Question: What I am trying to do is make a query so I can make the fights table more readable.
So Fighter 1 would pull the id of 1 from the fighters table, and Fighter 2 would do the same thing. Winner is either 0, 1, 2. Zero means it is a draw, and then 1 means that Fighter 1 won and 2 means that fighter 2 won.
The query I tried so far:
'''
SELECT CONCAT(first_name, ' ', last_name) 'Fighter 1',
CONCAT(victory_method.name, ' (', method_notes, ')') 'Victory'
FROM fights
JOIN fighters ON fights.fighter1_id = fighters.id
JOIN victory_method ON fights.victory_method_id = victory_method.id
'''

Now that is a good start, but what I need is to figure out how to get Fighter 2 listed on there as well, and then also the Winner, either if it was a Draw or fighter 1 or 2 who won.
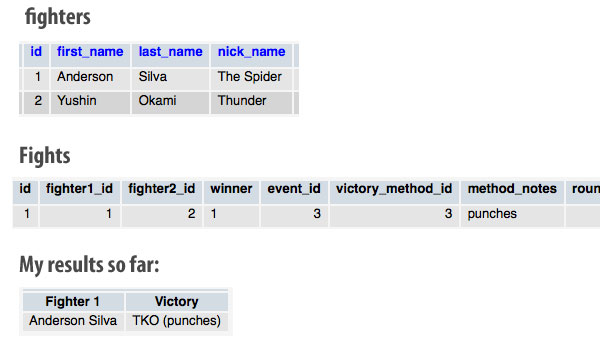
Answer: inner Join fighters table again, using alias 'as'
'''
SELECT
CONCAT(fo.first_name, ' ', fo.last_name, if (fights.winner=1, "Winner", "Loser")) 'Fighter 1',
CONCAT(ft.first_name, ' ', ft.last_name, if (fights.winner=2, "Winner", "Loser")) 'Fighter 2',
CONCAT(victory_method.name, ' (', method_notes, ')') 'Victory'
FROM fights
INNER JOIN fighters as fo ON fights.fighter1_id = fo.id
INNER JOIN fighters as ft ON fights.fighter2_id = ft.id
INNER JOIN victory_method ON fights.victory_method_id = victory_method.id
'''